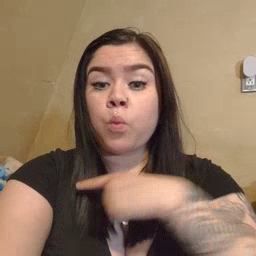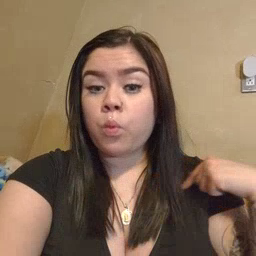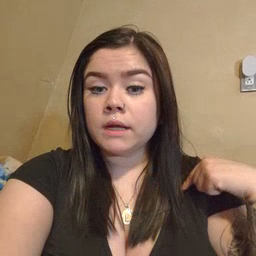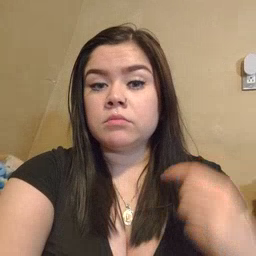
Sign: weus